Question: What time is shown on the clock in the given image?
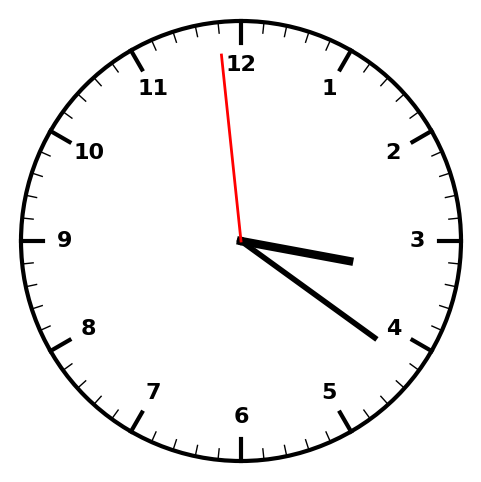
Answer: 03:20:59